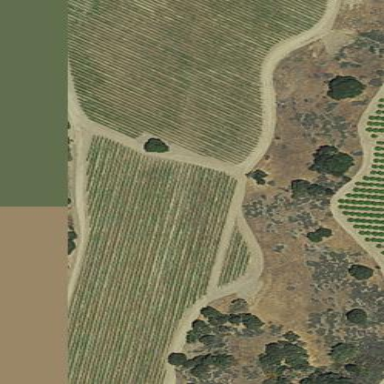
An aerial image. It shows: Unique farmland with vineyard crops of grapes.